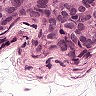
Metastatic tissue present: yes